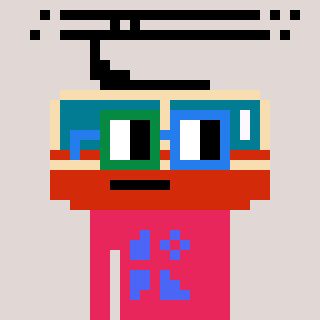
a pixel art character with square green and blue glasses, a tram wagon-shaped head and a redpinkish-colored body on a warm background